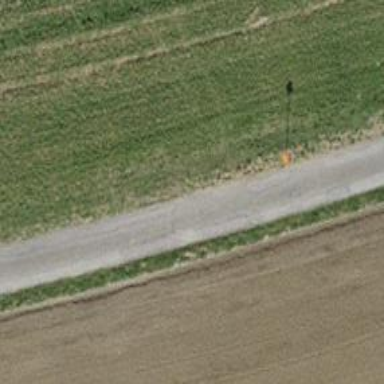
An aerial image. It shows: Pipeline marker.